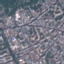
Land use / land cover: Residential